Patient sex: M
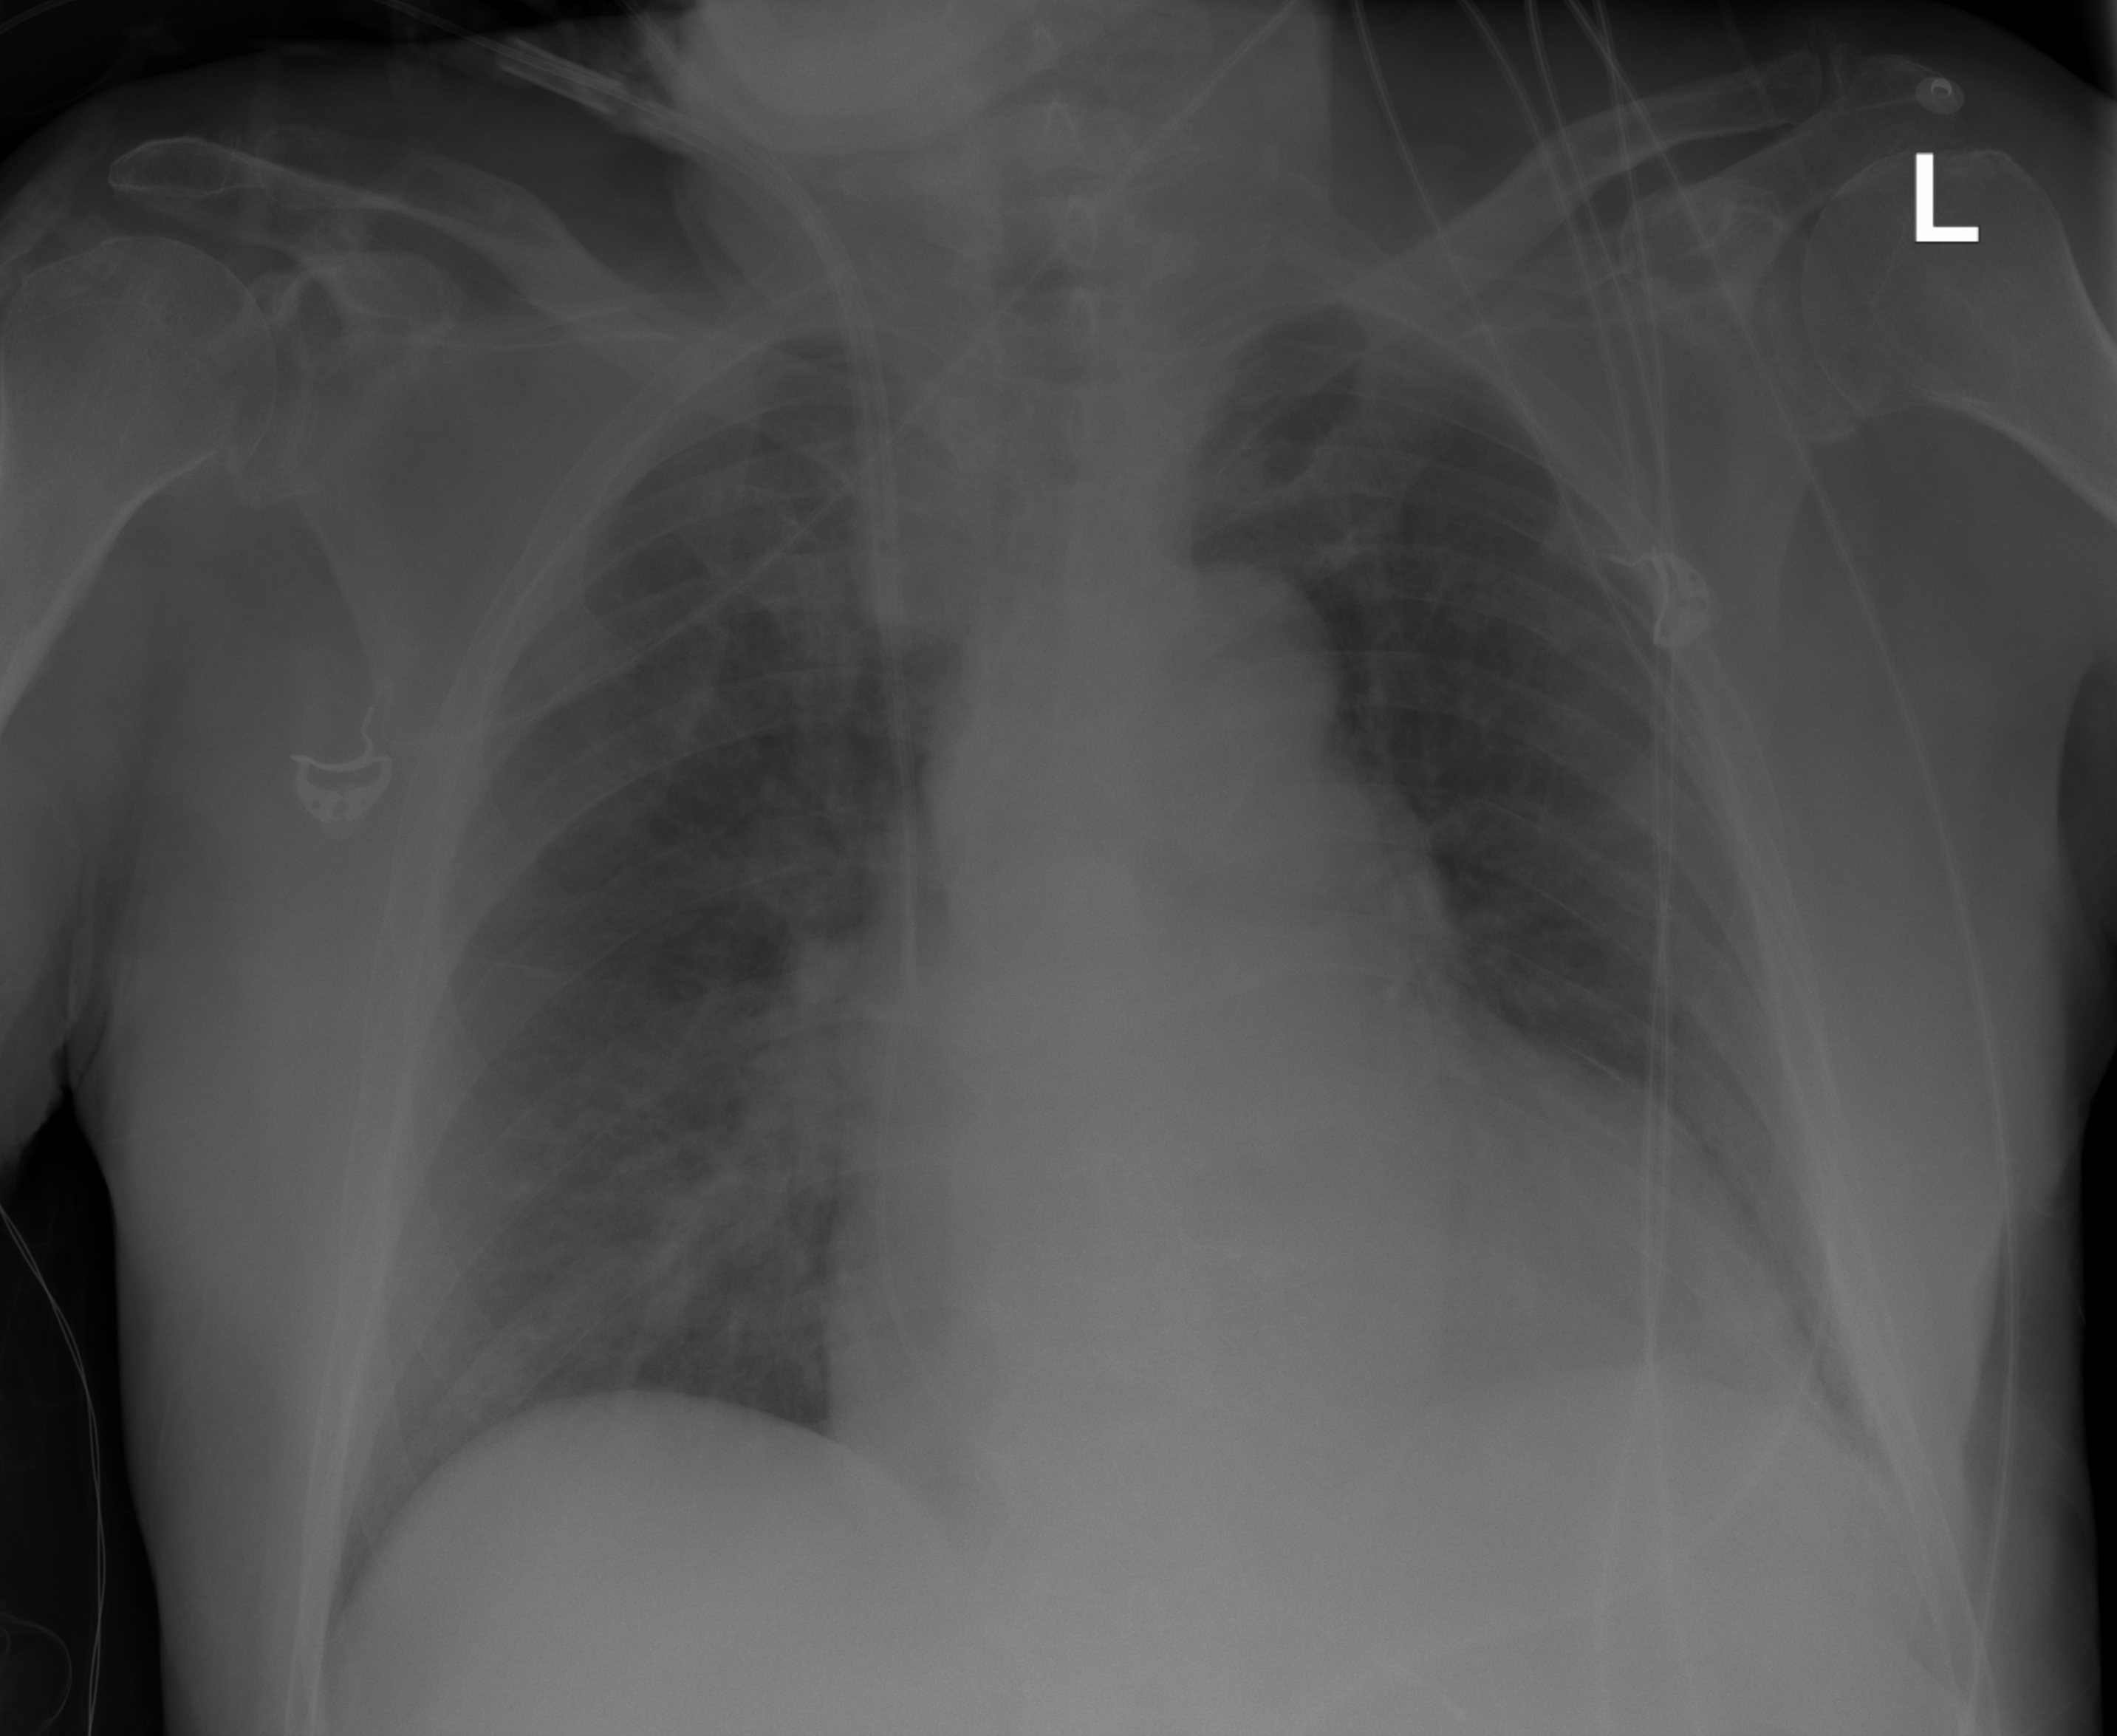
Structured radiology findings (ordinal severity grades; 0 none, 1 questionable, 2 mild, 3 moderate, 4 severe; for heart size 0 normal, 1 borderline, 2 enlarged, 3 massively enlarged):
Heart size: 2
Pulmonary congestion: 2
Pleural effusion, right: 0
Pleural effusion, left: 2
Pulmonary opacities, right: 2
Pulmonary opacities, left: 2
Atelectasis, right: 2
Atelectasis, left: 2